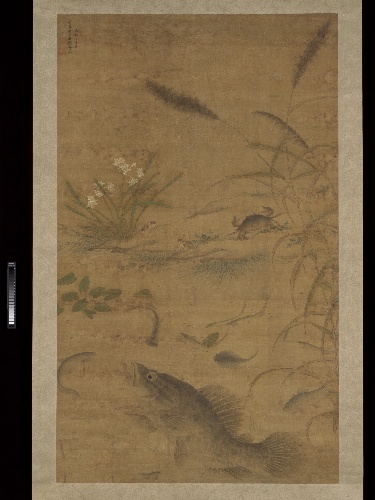
Title: 一鱖禾蟹圖|Flowers, fish, and crabs
Artist: Liu Jie
Artist bio: Chinese, active mid-16th century
Date: mid-16th century
Object type: Hanging scroll
Classification: Paintings
Medium: Hanging scroll; ink and color on silk
Culture: China
Period: Ming dynasty (1368–1644)
Dimensions: Image: 69 1/4 × 49 1/2 in. (175.9 × 125.7 cm)
Overall with knobs: 8 ft. 6 7/8 in. × 54 in. (261.3 × 137.2 cm)
Department: Asian Art
Credit line: From the Collection of A. W. Bahr, Purchase, Fletcher Fund, 1947
Accession year: 1947
Repository: Metropolitan Museum of Art, New York, NY
Tags: Crabs|Fish|Flowers